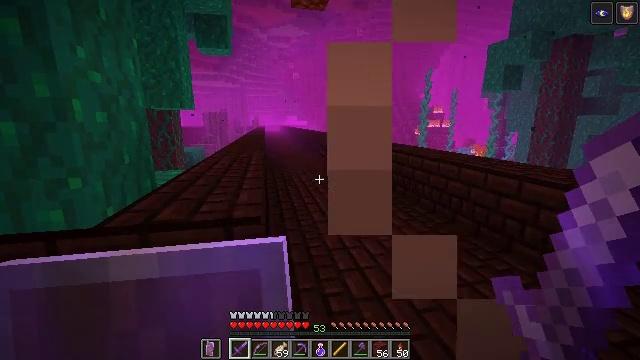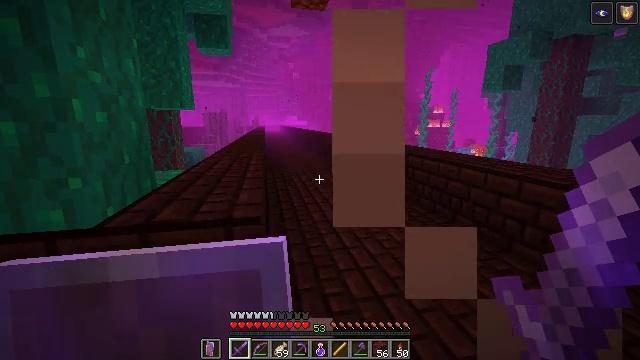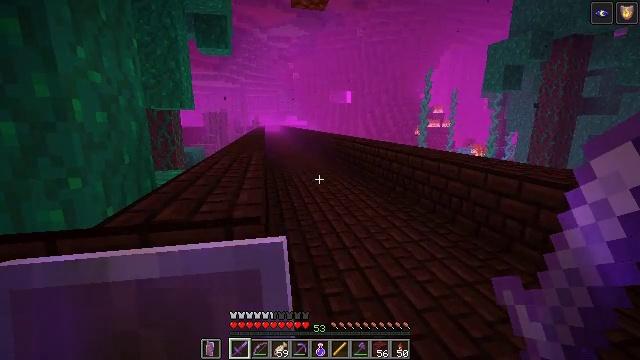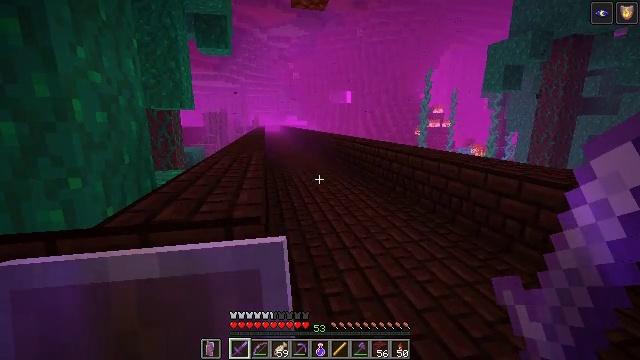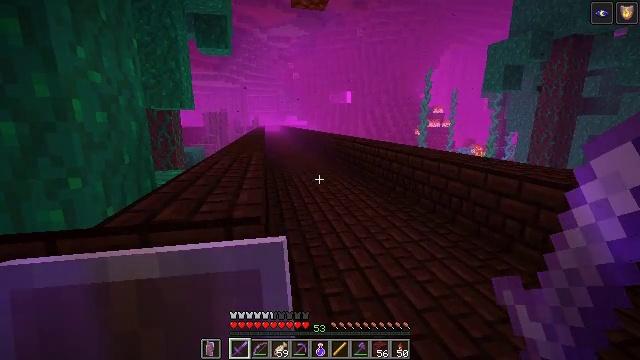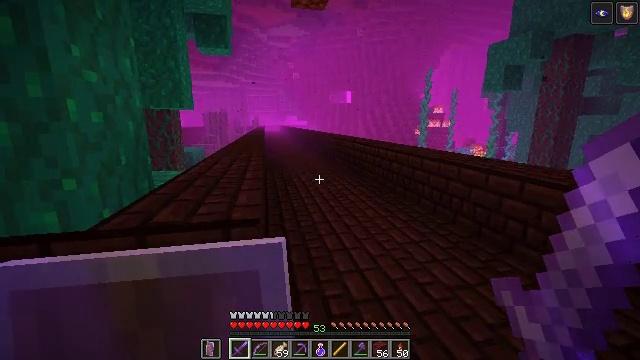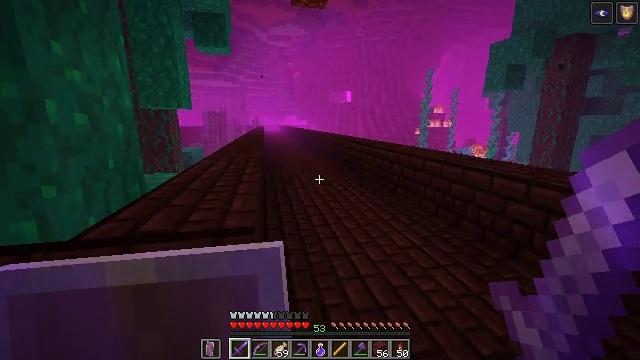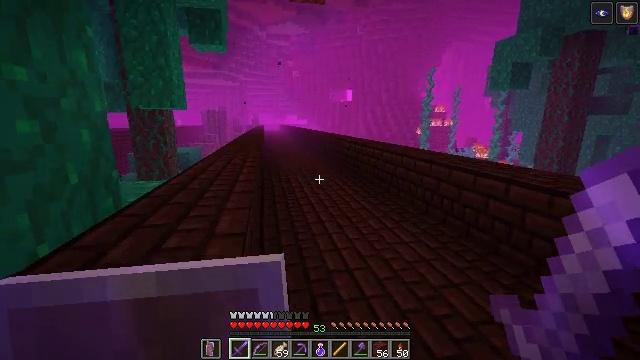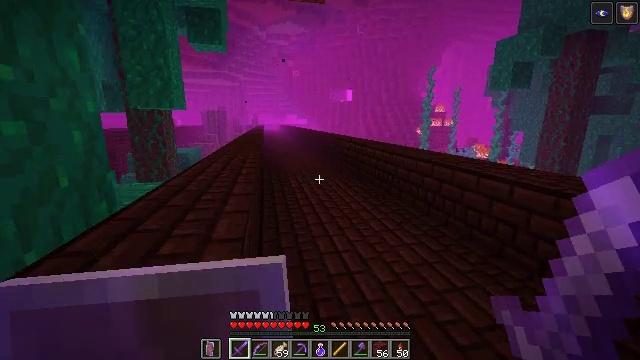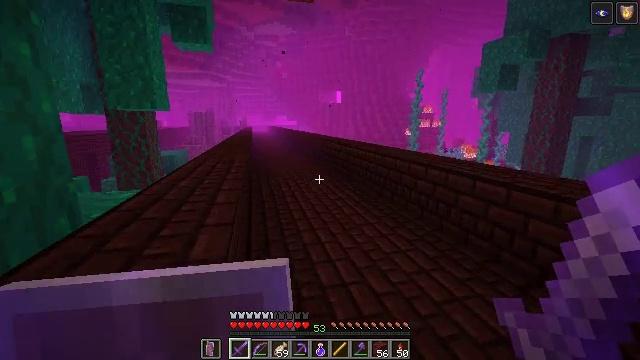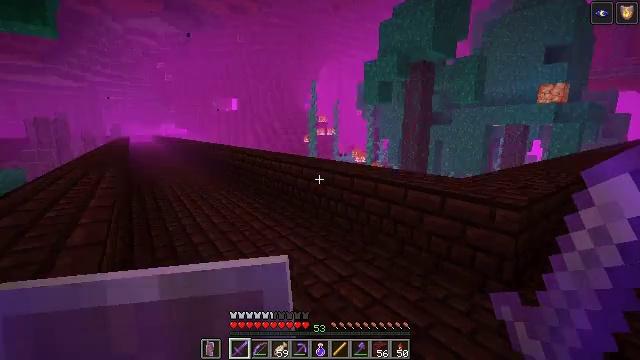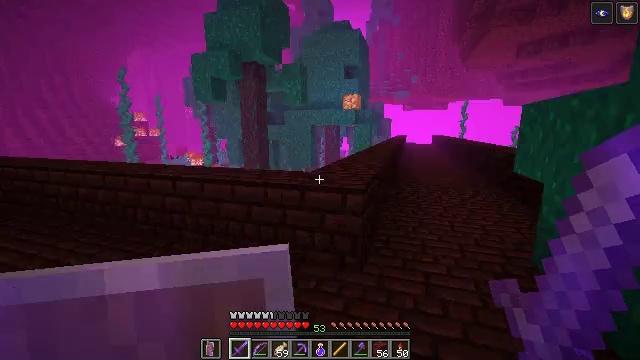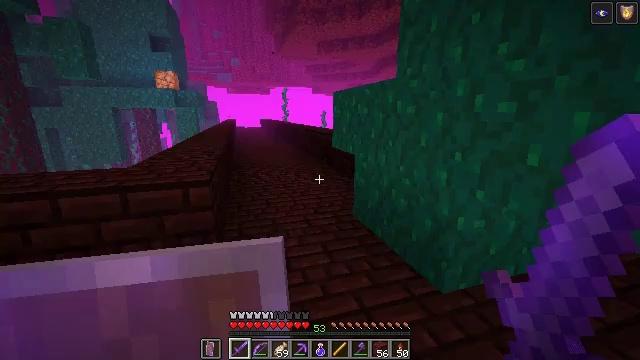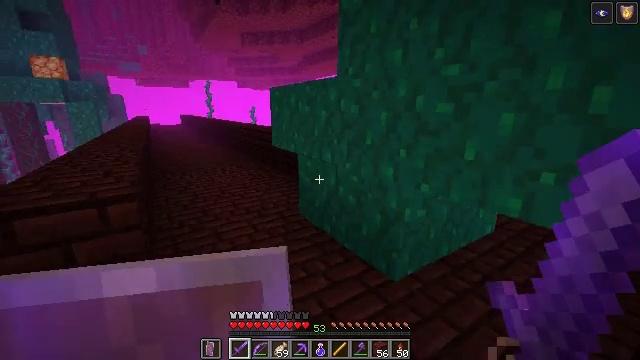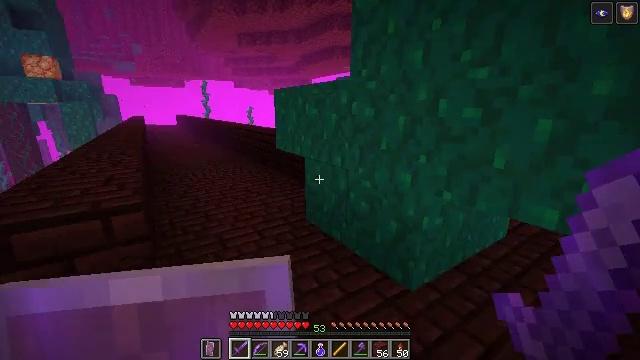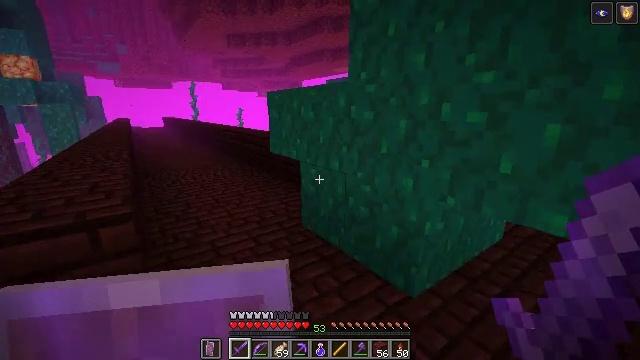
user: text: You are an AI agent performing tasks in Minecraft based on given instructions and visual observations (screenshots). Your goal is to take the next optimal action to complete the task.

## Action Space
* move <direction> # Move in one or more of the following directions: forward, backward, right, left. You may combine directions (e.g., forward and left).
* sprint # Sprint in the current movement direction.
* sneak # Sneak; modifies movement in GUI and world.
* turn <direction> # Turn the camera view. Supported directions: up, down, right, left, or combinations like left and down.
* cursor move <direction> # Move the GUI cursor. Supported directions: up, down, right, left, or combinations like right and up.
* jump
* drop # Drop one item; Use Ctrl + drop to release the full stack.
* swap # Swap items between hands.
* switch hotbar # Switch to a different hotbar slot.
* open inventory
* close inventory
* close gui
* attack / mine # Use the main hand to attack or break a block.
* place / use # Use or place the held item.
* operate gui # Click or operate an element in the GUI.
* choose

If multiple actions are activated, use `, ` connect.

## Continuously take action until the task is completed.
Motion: motion action
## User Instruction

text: Hunt the magma cube.
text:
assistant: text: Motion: no_op
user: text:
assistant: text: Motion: no_op
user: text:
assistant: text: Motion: no_op
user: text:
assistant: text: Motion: no_op
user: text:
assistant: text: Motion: move forward
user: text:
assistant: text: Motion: move forward
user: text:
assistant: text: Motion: move forward
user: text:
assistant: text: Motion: move forward
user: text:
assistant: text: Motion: move forward, turn right
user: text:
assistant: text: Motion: move forward and move left, turn right and up
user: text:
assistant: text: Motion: move forward and move left, turn right
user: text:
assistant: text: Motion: move forward and move left, turn right and down
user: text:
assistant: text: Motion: move forward and move left, turn right
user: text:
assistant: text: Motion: move forward and move left
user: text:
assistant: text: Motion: move forward and move left, turn right
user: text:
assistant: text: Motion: move forward and move left, turn right
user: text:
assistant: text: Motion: move forward and move left, turn right
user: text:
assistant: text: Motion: move forward and move left, turn right
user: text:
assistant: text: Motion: move forward
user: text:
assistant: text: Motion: move forward
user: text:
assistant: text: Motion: move forward
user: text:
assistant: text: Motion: move forward
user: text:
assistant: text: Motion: move forward
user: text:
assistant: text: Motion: move forward
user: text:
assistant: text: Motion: move forward
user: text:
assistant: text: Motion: move forward
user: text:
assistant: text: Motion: move forward and move left
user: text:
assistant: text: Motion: move forward and move left
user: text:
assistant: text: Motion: move forward and move left
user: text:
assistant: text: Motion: move forward and move left